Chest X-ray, AP view. Patient: 49 years old, sex M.
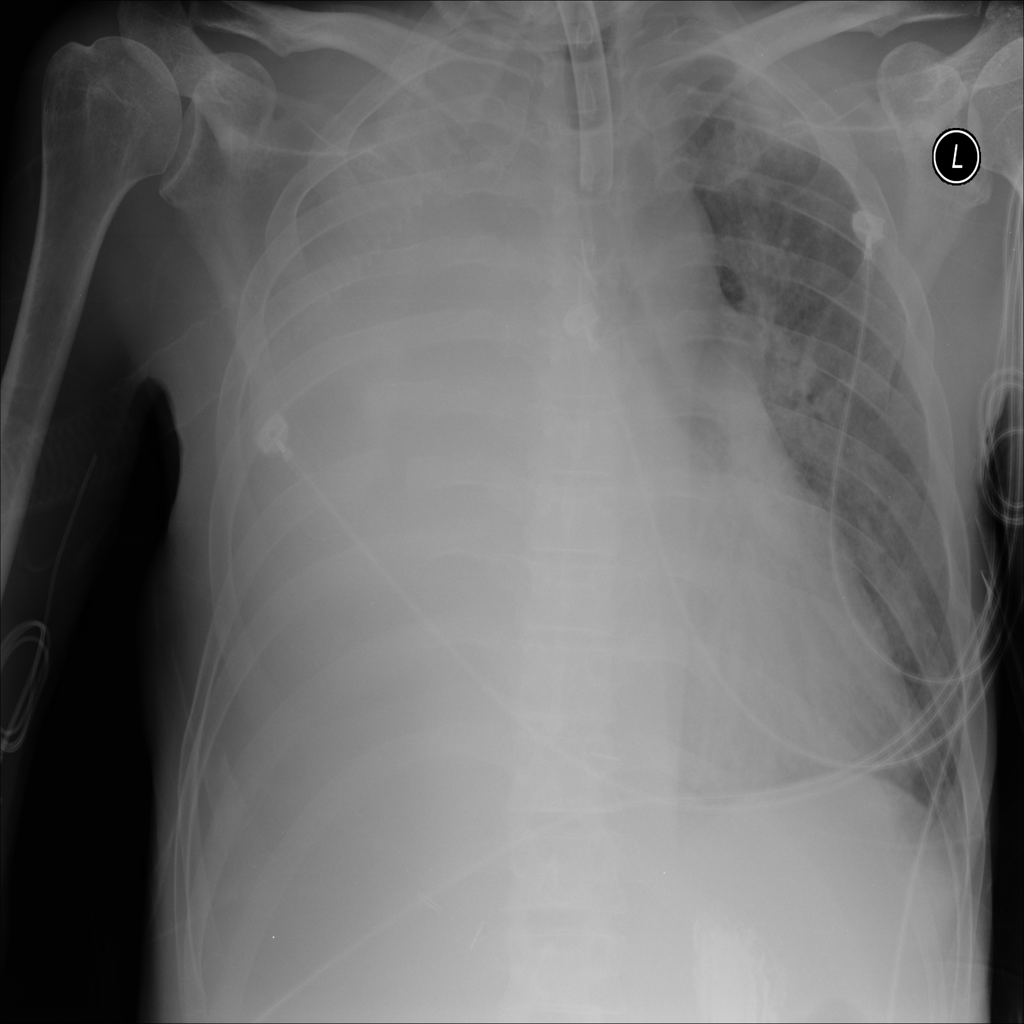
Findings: No Finding